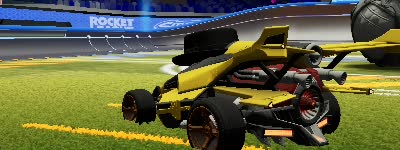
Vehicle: aftershock